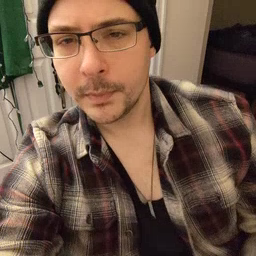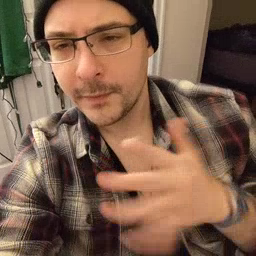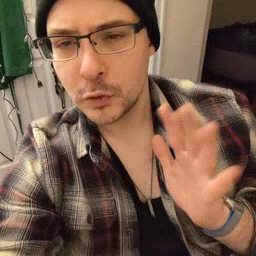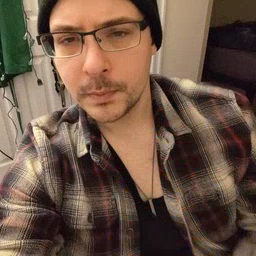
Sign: finish